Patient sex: F
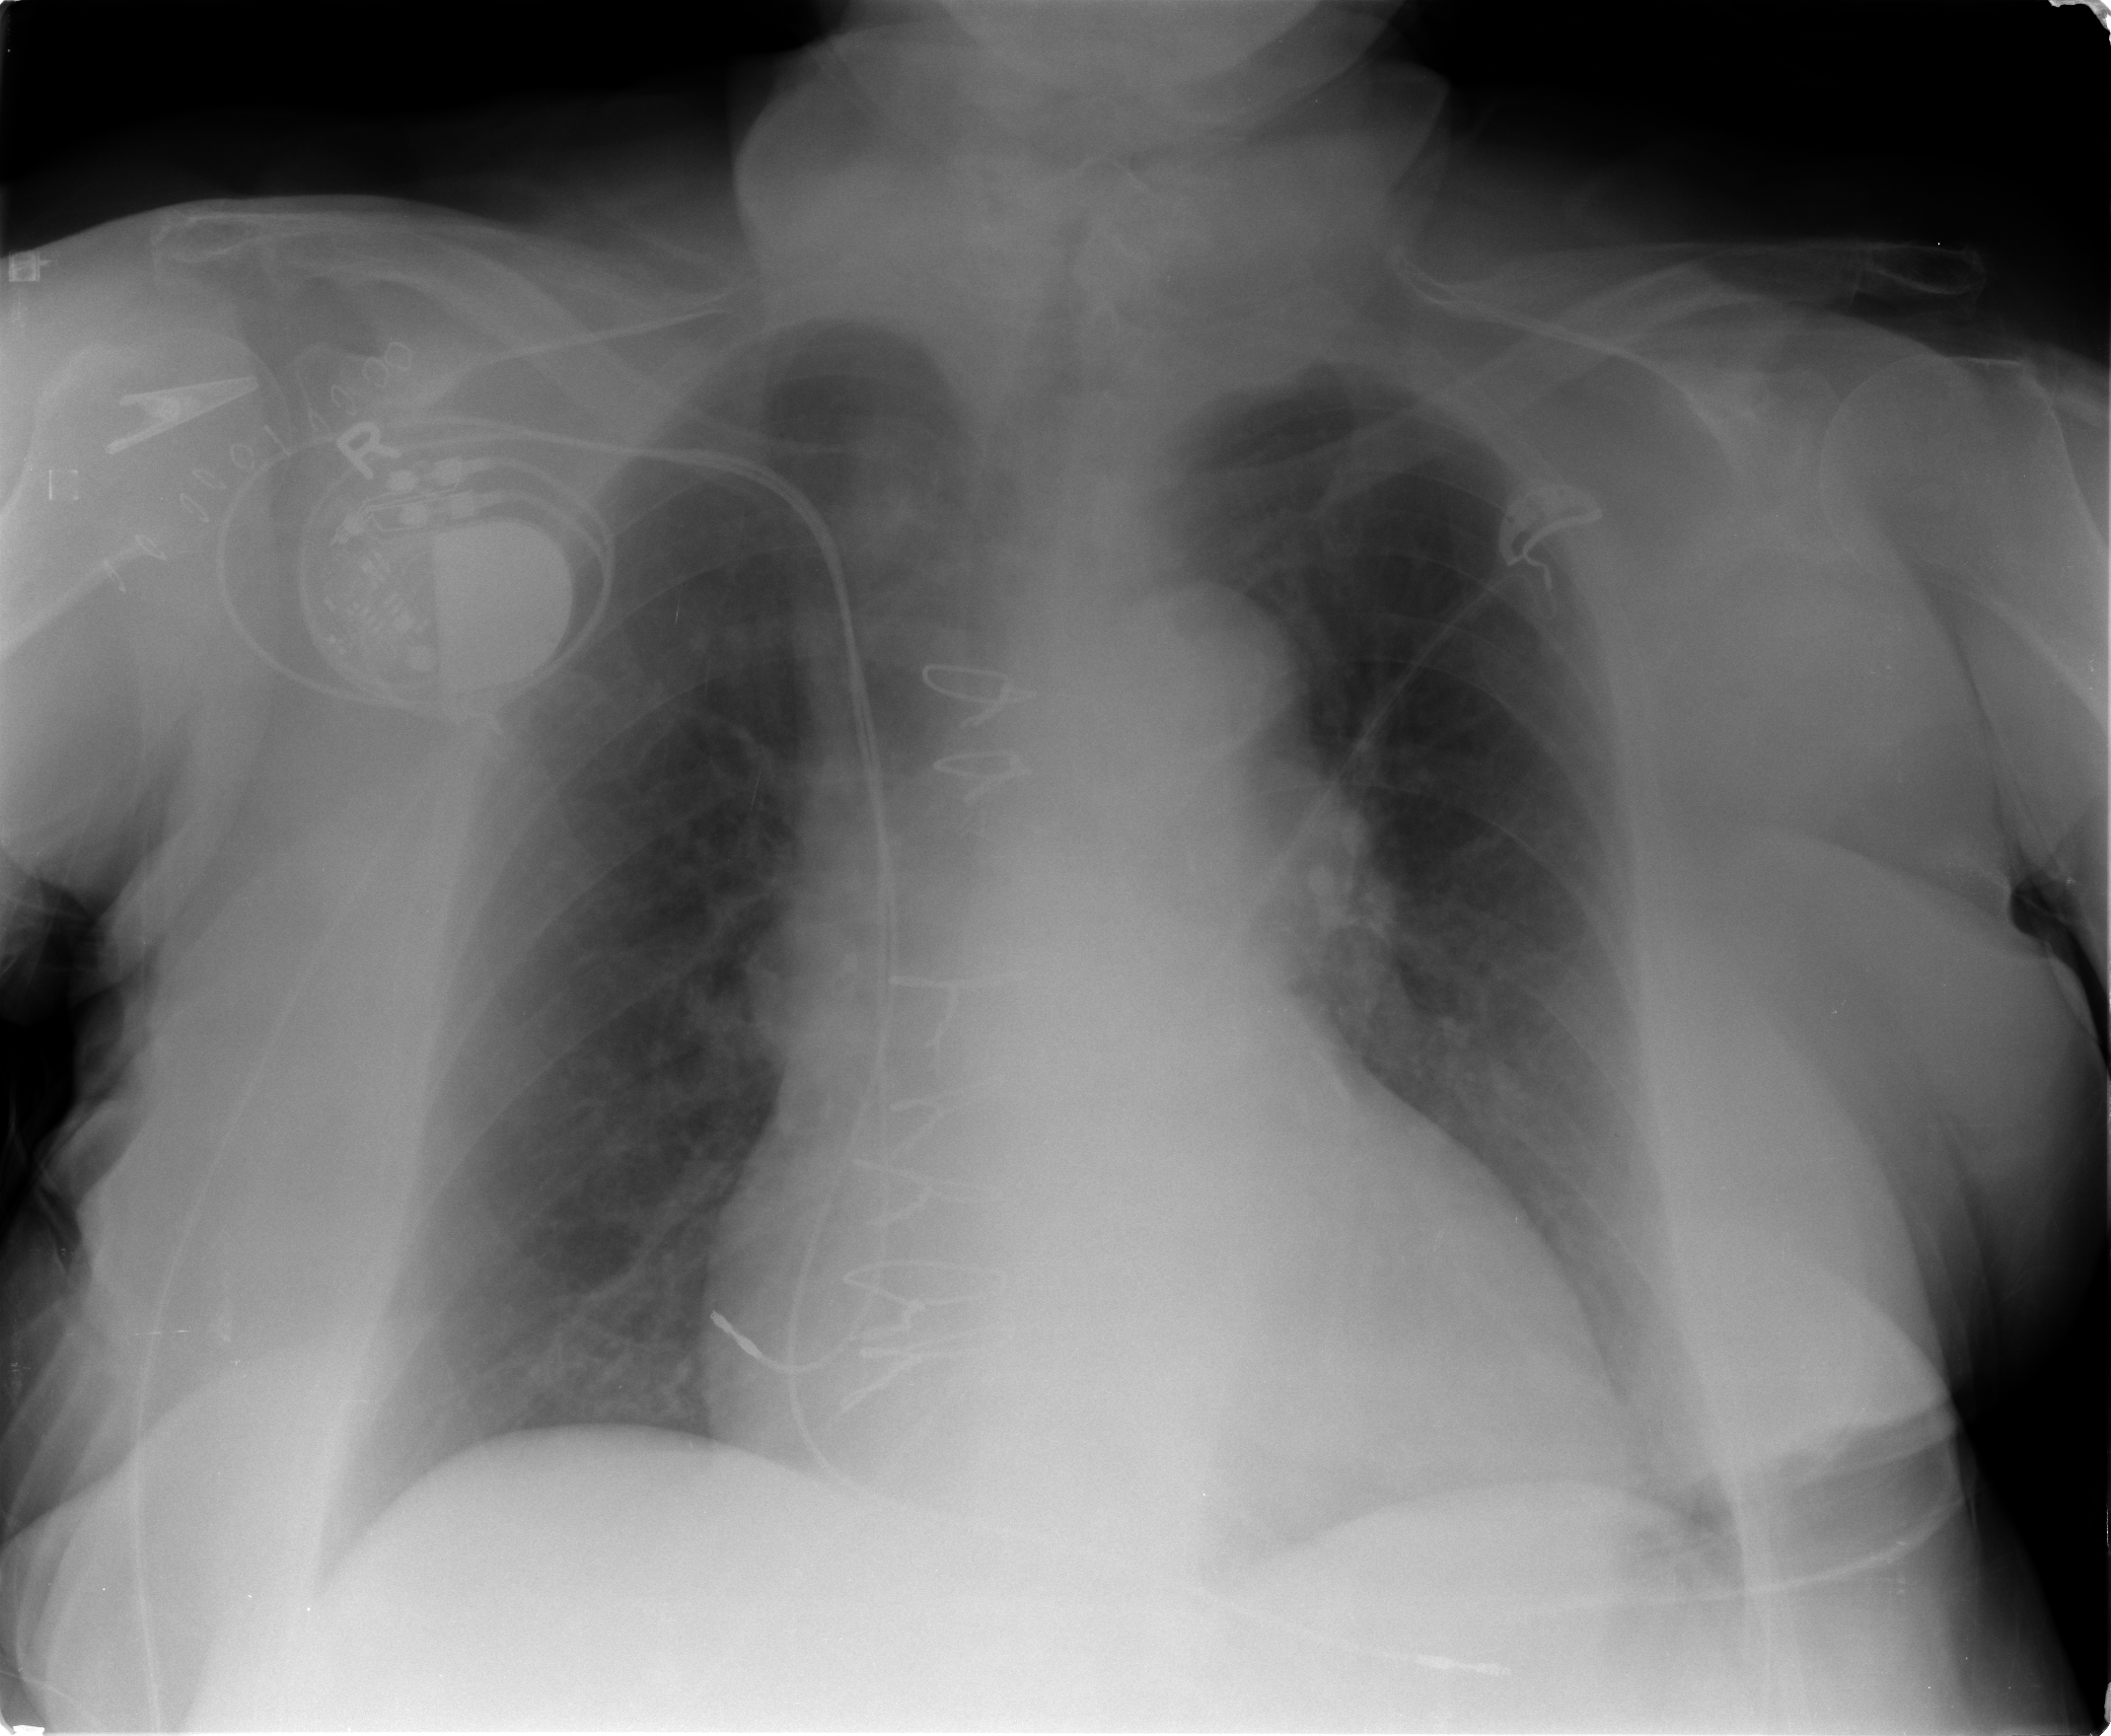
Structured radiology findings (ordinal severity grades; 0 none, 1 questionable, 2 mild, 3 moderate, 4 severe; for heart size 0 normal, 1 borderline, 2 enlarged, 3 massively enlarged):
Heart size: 2
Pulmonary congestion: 1
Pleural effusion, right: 0
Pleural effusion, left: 0
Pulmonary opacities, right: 0
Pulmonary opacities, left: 0
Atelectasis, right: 0
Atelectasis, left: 1